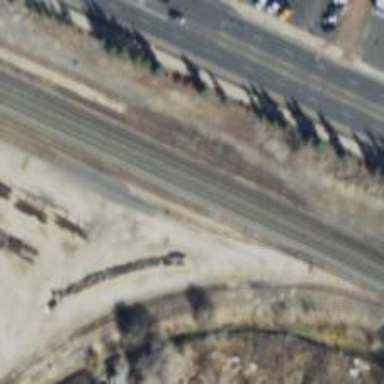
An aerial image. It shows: Rail spur service.